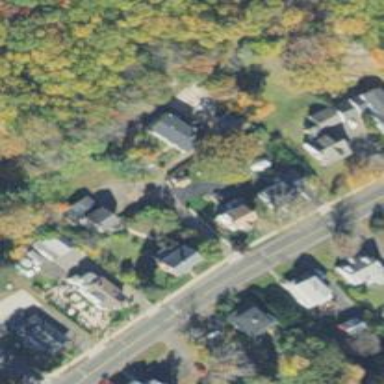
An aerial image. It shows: Residential driveway used as service road.